Question:
Can you please tell me bout how to implement the design(image link above) in iOS.
The Values shown are actually fetched dynamically and are not static one.
I think, this could be possible only using core graphics.
Or is there any other tricks to implement.
Please let me know...
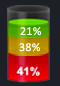
Answer: You could use stretchable images and put them on 3 labels (in the case you posted). The only thing you really need to do is compute their position and add them to subview in correct order.